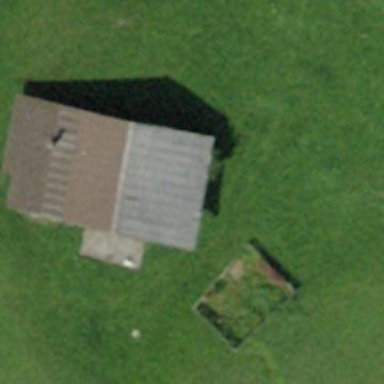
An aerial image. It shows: Barn.